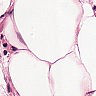
Metastatic tissue present: no